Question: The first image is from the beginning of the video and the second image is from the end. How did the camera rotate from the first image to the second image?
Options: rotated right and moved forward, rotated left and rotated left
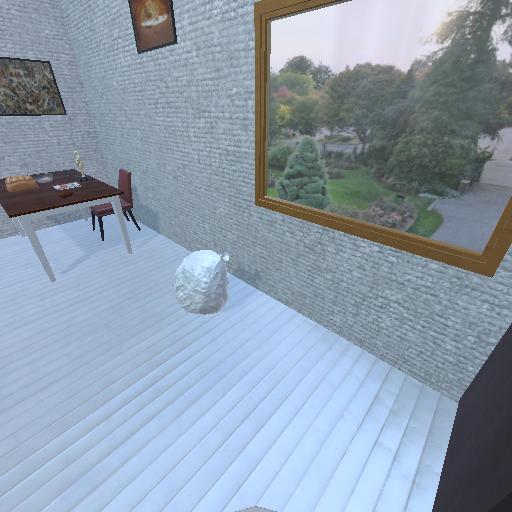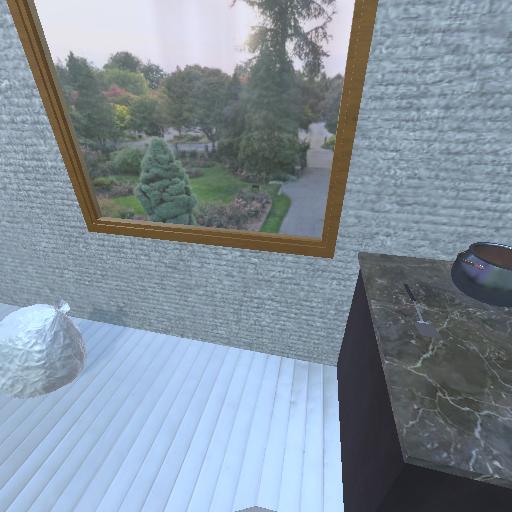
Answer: rotated right and moved forward